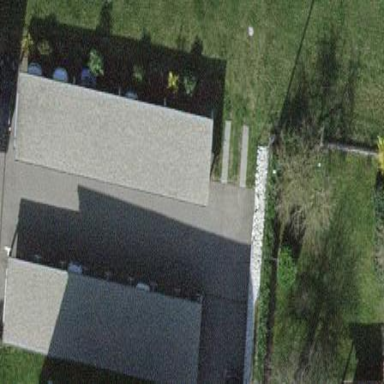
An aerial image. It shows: Shed building.